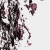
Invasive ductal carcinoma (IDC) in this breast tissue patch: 0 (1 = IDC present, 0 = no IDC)